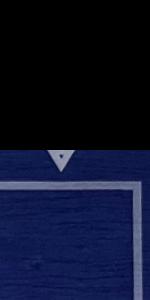
Label: Empty